Question: I am using JQuery to add form elements when a button is pressed. The problem is that I can't get the elements to render. Just the text "-- start typing name --" is rendered. When I right click and inspect element I see all the jquery rendered elements. There is no styling to keep the newly added elements from being view-able. No console errors.
This is a snippet from my .js file it should insert form elements
'''
$(document).ready(function() {
var orgPosition = 0;
$("#addOrgButton").click(function() {
orgPosition++;
$('#orgs').append('<br><div class="field_container"><form:label path="org_id"><spring:message code="label.org_id" /></form:label><form:select id="org_id" class="selectorg" path="jobOrgs[' + orgPosition + '].org_id"><form:option value="0">-- Start typing name --</form:option><form:options items="${organizationsList}" itemLabel="organization" itemValue="org_id" /></form:select></div>');
});
'''
from my jsp...
'''
<form:form id="formid" method="post" action="addJob.html" commandName="jobModel">
<div id="orgs">
<div class="field_container">
<form:label path="full_name">
<spring:message code="label.jobFullName" />
</form:label>
<form:input class="input" path="full_name" />
<form:errors path="full_name" cssClass="job_error" />
</div>
<br>
<div class="field_container">
<form:label path="abbreviation">
<spring:message code="label.abbreviation" />
</form:label>
<form:input path="abbreviation" />
</div>
<br>
<div class="field_container">
<form:label path="org_id">
<spring:message code="label.org_id" />
</form:label>
<spring:bind path="jobOrgs[0].org_id">
<form:select id="org_id" class="selectorg" path="${status.expression}">
<form:option value="0">-- Start typing name --</form:option>
<form:options items="${organizationsList}" itemLabel="organization" itemValue="org_id" /></form:select>
</spring:bind>
</div>
</div>
<input type="button" id="addOrgButton" value="Add" />
<br>
</form:form>
'''
This is a screenshot of the page with relevent elements after clicking "Add." As you can see there are elements on the page but they are invisible. I should have two "Organization" drop down lists.

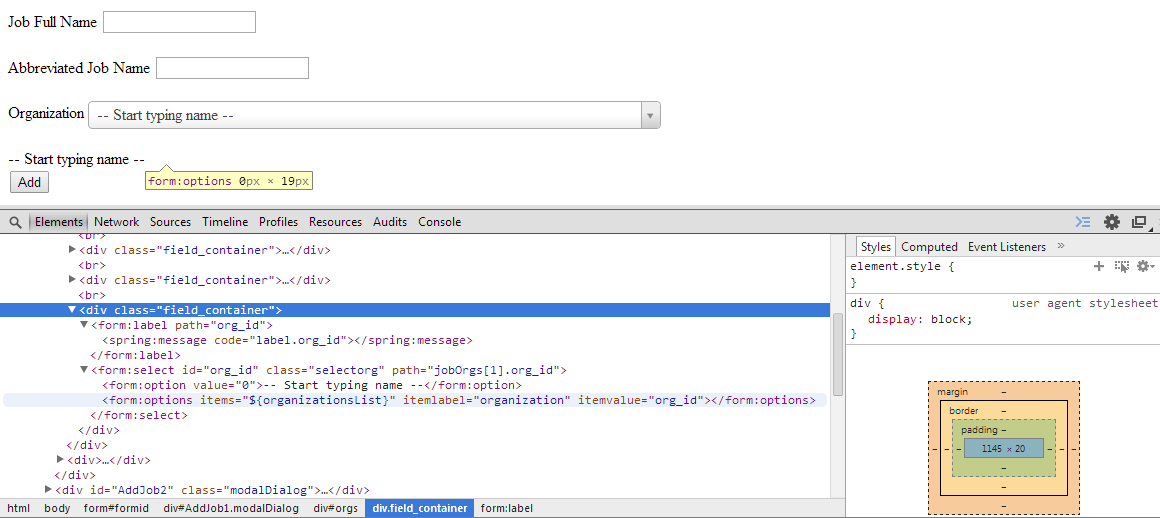
Answer: There is a very helpful article here... <URL>
So the answer is to use clone() and use a regular expression to increment your index. Details and an example are given at above link. Appending a Spring form element will not work as the append is happening browser side and spring form elements are compiled server side. Browsers know nothing of Spring elements.